Question: I started to learn the boost::asio and tried to make simple client-server application. At now I have troubles with server. Here it code:
'''
int main(int argc, char* argv[])
{
using namespace boost::asio;
io_service service;
ip::tcp::endpoint endp(ip::tcp::v4(), 2001);
ip::tcp::acceptor acc(service, endp);
for (;;)
{
socker_ptr sock(new ip::tcp::socket(service));
acc.accept(*sock);
for (;;)
{
byte data[512];
size_t len = sock->read_some(buffer(data)); // <--- here exception at second iteration
if (len > 0)
write(*sock, buffer("ok", 2));
}
}
}
'''
It correctly accepted the client socket, correctly read, then it write data and strarted new iteration. On second iteration throwed exception. It looks like:

And I don't get why it happens?
I just need that server must read/write continuosly while the client present. And when the client gone the server must accept next client.
So the main question: why excpection happens and what how to aviod it?
...
UPDATE1: I found that at first iteration the error code of both read/write operation is successful. But (!) on second iteration at place where exception reised the error code is "End of file". But why?
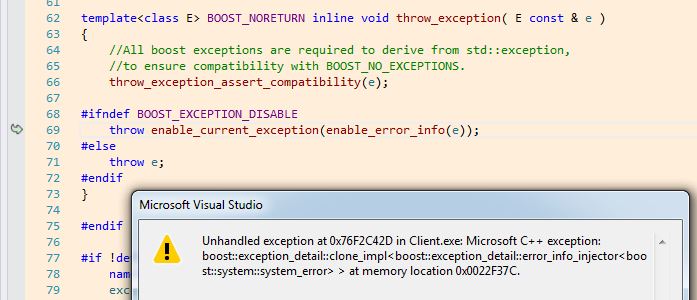
Answer: You get the end of file condition because the remote end of the connection closed or dropped the connection.
You should be handling the system errors, or using the overloads that take a reference to 'boost::system::error_code'. How else would you ever terminate the infinite loop?
<URL>
'''
#include <boost/asio.hpp>
#include <iostream>
int main()
{
using namespace boost::asio;
io_service service;
ip::tcp::endpoint endp(ip::tcp::v4(), 2001);
ip::tcp::acceptor acc(service, endp);
for (;;)
{
ip::tcp::socket sock(service);
acc.accept(sock);
boost::system::error_code ec;
while (!ec)
{
uint8_t data[512];
size_t len = sock.read_some(buffer(data), ec);
if (len > 0)
{
std::cout << "received " << len << " bytes
";
write(sock, buffer("ok", 2));
}
}
std::cout << "Closed: " << ec.message() << "
";
}
}
'''